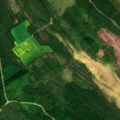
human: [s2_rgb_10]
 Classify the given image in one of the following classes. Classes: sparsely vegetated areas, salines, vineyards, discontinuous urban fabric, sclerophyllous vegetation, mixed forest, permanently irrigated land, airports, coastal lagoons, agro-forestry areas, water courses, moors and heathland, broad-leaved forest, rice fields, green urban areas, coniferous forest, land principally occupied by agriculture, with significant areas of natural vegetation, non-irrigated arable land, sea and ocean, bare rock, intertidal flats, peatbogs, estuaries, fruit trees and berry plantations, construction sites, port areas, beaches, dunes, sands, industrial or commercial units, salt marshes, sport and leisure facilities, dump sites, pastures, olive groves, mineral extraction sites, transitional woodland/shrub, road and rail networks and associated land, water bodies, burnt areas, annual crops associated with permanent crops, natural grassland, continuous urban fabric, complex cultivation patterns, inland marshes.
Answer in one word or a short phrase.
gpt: coniferous forest, mixed forest, transitional woodland/shrub